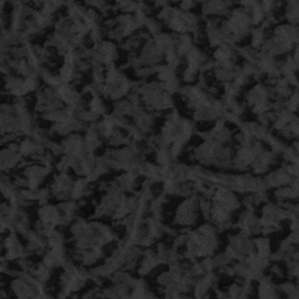
Label: frost